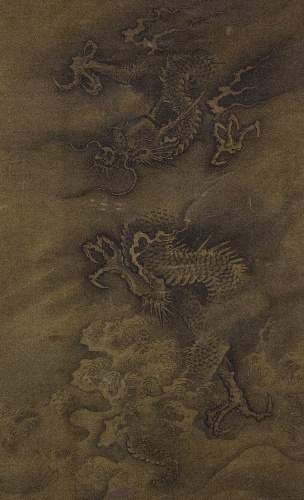
Title: 明  佚名  雲龍圖  軸|Dragon Amid Clouds and Waves
Artist: Unidentified artist
Date: 15th–16th century
Object type: Hanging scroll
Classification: Paintings
Medium: Hanging scroll; ink on silk
Culture: China
Period: Ming dynasty (1368–1644)
Dimensions: Image: 42 15/16 x 26 3/8 in. (109 x 67 cm)
Overall with mounting: 56 13/16 x 33 7/8 in. (144.3 x 86 cm)
Department: Asian Art
Credit line: Anonymous Gift, in honor of Richard M. Barnhart, 2007
Accession year: 2007
Repository: Metropolitan Museum of Art, New York, NY
Tags: Dragons